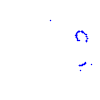
Particle: proton